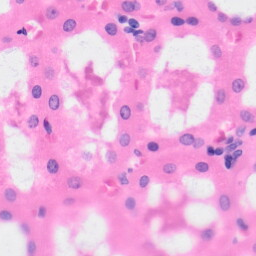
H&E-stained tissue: Kidney